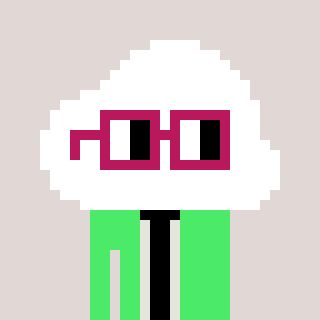
a pixel art character with square dark red glasses, a cloud-shaped head and a teal-colored body on a warm background